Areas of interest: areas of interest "Gospel Hall"
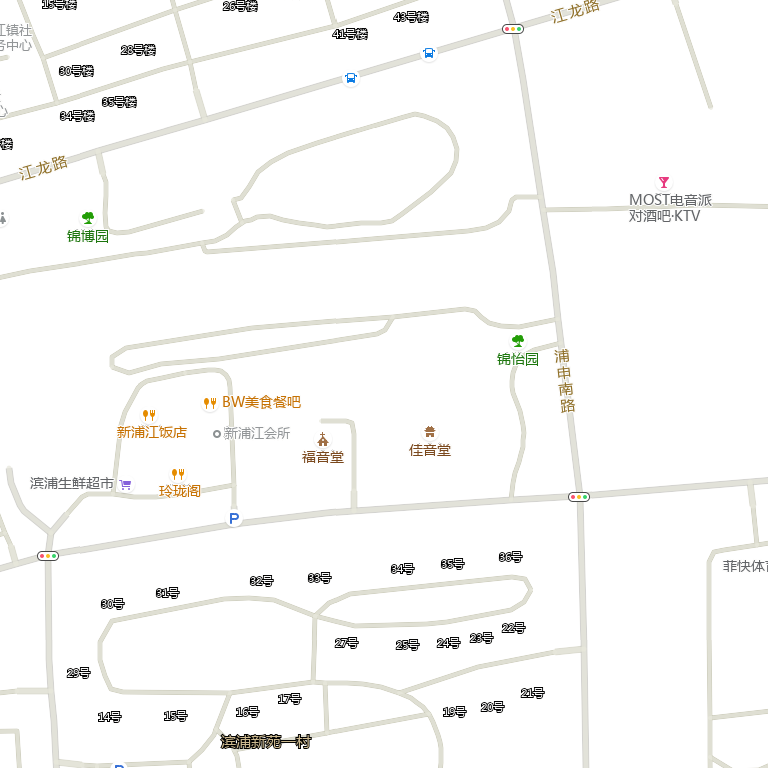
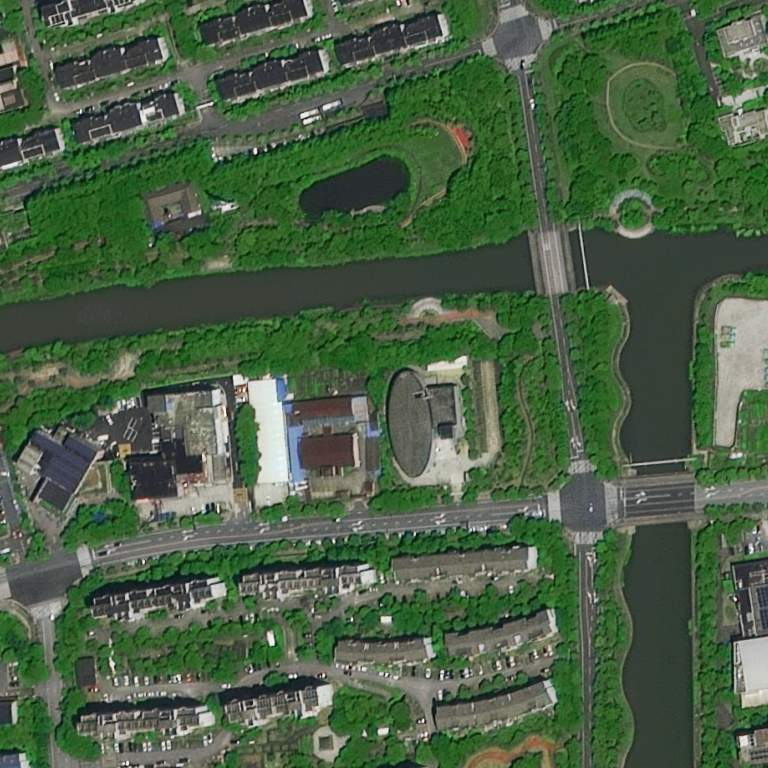